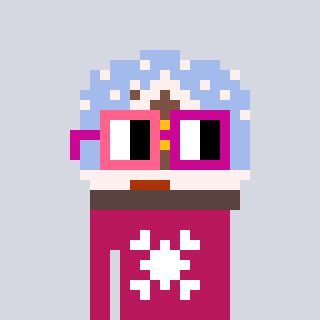
a pixel art character with square pink and red glasses, a snow globe-shaped head and a darkpink-colored body on a cool background